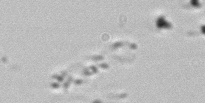
Label: Phaeocystis_debris